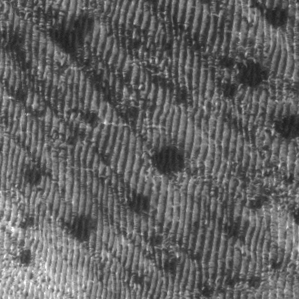
Label: frost